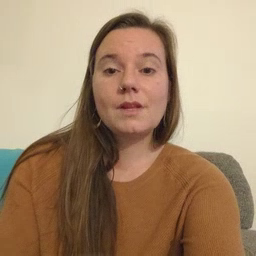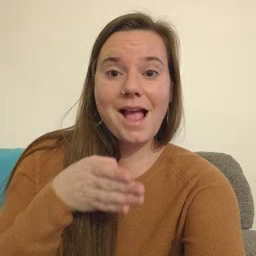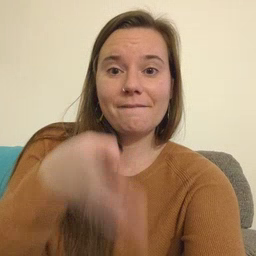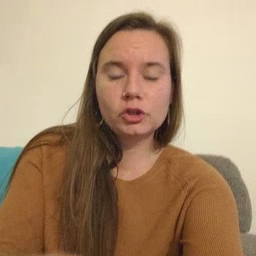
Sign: after